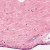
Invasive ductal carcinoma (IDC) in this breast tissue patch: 0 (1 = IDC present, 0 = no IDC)